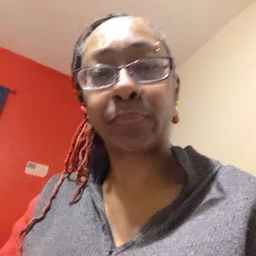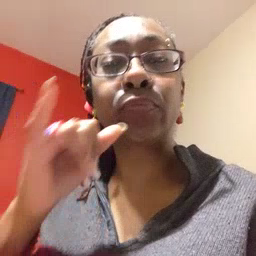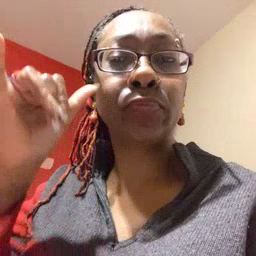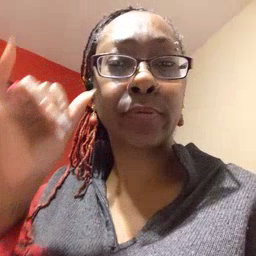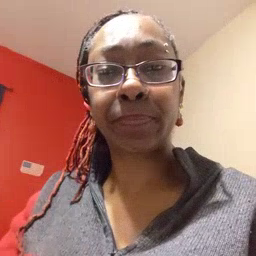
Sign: yesterday